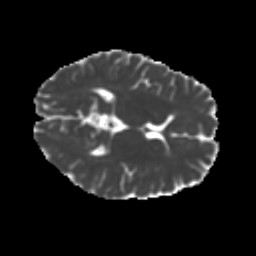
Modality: MD
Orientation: axial
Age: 22
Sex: female
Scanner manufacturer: ge
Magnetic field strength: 3 T
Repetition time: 7.8 s
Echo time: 0.0606 s